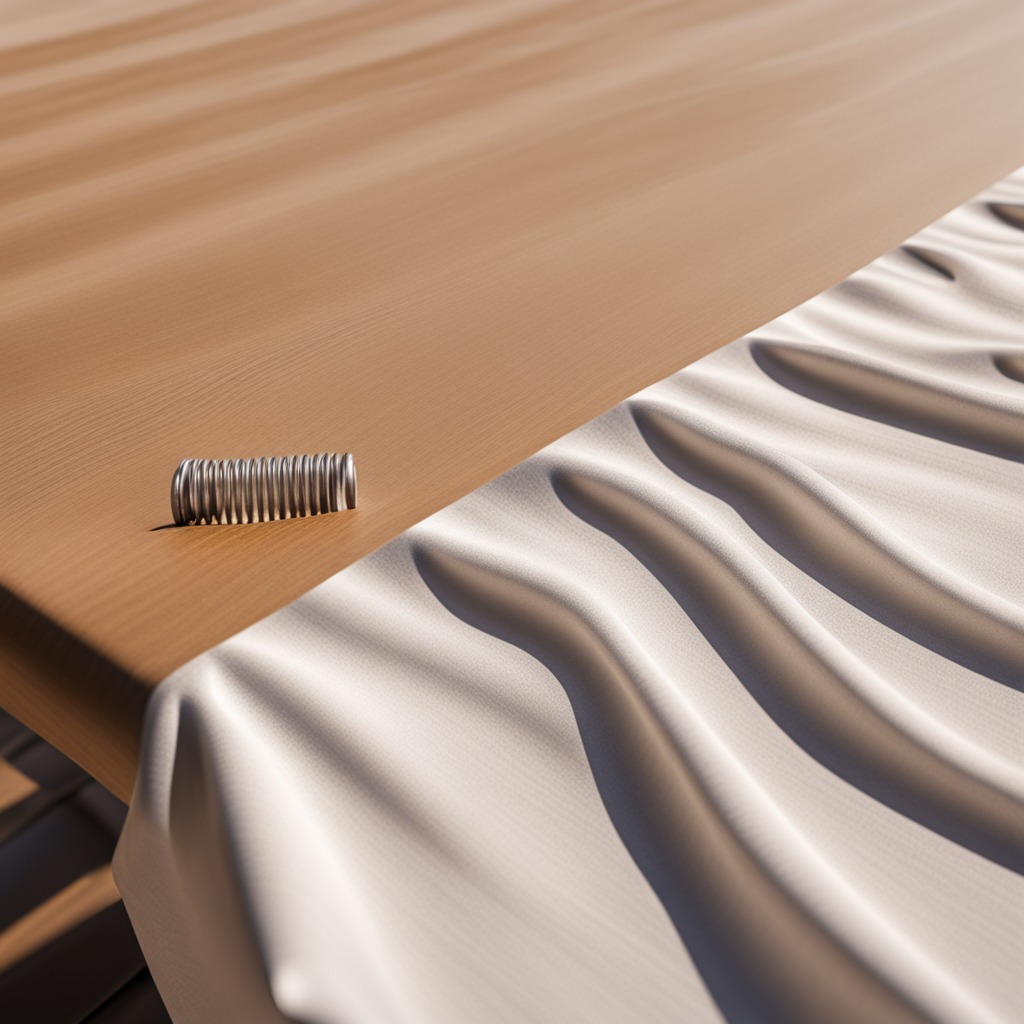
A coiled metal spring is lying on the wooden table.